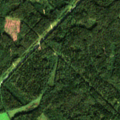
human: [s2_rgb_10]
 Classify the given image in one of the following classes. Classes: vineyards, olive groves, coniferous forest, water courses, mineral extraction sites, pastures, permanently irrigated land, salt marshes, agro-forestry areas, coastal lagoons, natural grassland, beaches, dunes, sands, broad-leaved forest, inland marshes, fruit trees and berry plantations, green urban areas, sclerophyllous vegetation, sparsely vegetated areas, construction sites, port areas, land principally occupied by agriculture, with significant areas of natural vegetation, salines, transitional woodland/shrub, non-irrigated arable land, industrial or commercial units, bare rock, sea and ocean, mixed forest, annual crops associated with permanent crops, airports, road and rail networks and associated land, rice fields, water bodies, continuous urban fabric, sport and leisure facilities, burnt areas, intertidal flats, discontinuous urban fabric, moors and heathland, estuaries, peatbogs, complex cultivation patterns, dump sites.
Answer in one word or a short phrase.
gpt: discontinuous urban fabric, coniferous forest, mixed forest, transitional woodland/shrub